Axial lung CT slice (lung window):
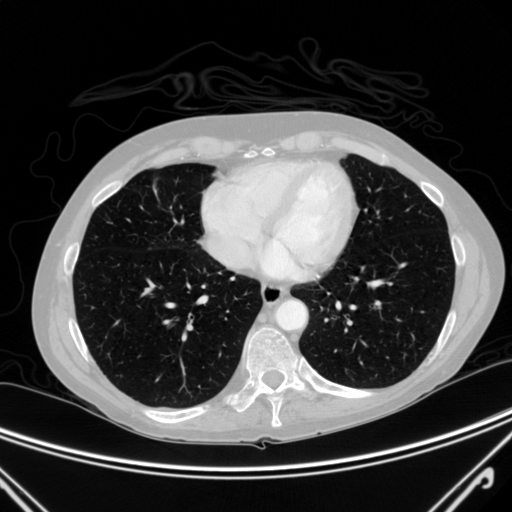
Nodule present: no